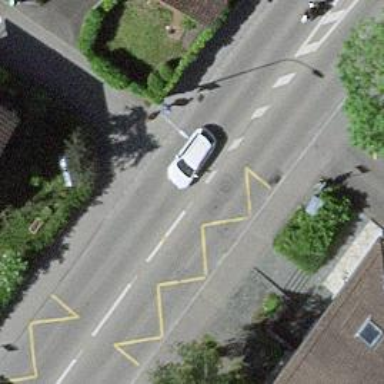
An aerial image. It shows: Public transport stop position.